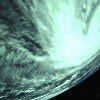
Label: cloud